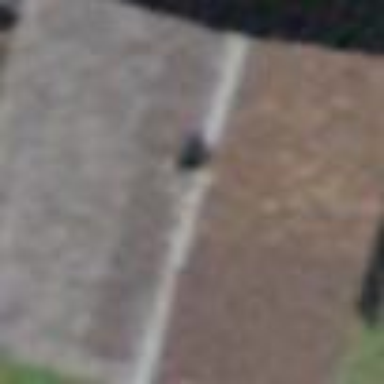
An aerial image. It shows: Rural barn.